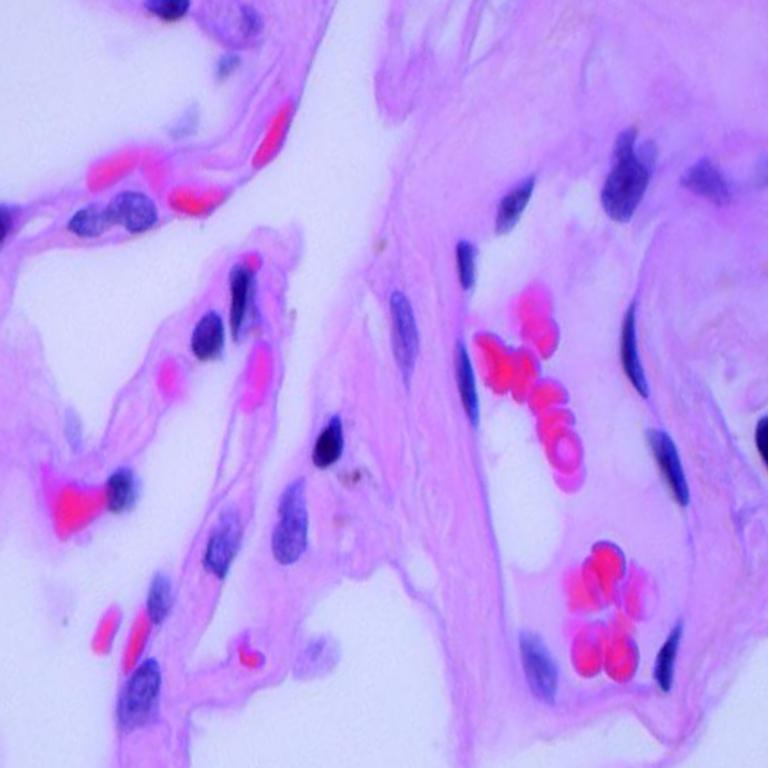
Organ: lung
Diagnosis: benign